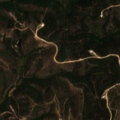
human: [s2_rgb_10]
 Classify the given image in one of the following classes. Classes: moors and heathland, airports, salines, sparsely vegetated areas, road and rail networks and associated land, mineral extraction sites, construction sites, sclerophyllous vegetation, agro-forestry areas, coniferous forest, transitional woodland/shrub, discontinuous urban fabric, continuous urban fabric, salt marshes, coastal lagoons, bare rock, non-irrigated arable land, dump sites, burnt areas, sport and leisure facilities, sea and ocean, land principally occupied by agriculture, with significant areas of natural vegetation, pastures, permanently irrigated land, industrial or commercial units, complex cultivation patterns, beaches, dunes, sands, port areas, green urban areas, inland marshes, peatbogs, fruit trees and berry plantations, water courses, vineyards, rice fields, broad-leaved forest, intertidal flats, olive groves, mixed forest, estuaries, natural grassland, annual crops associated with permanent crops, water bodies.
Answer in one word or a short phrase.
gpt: broad-leaved forest, transitional woodland/shrub